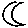
Label: moon